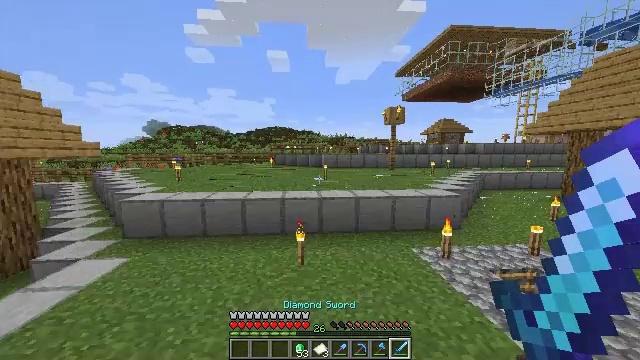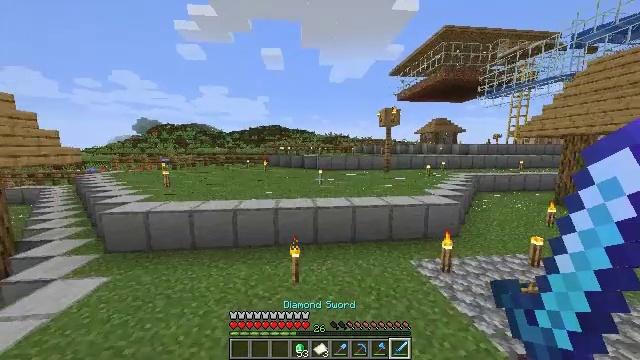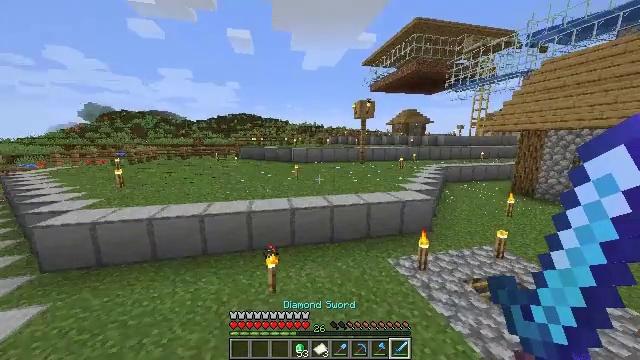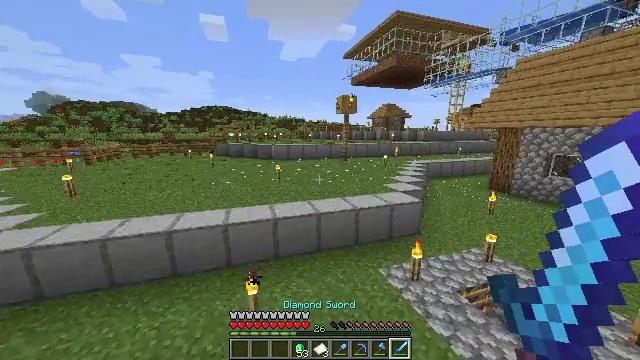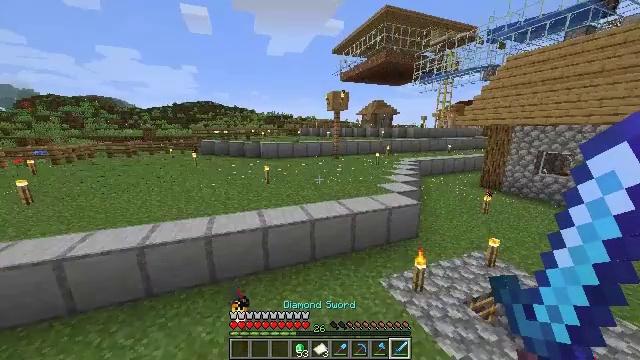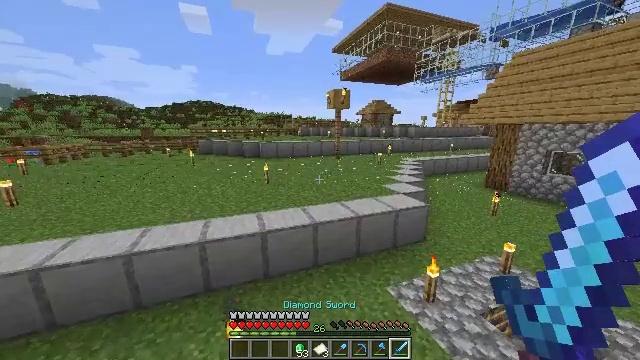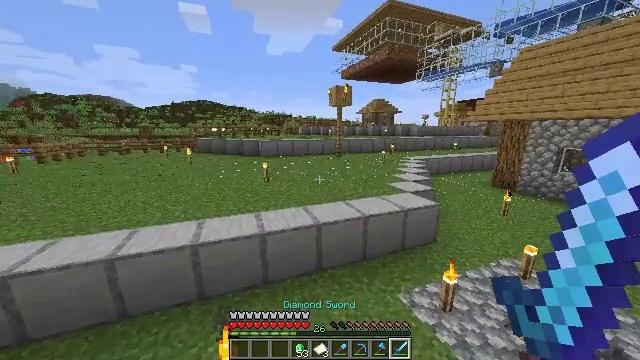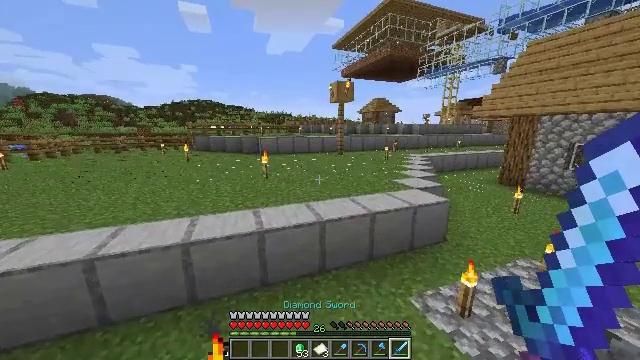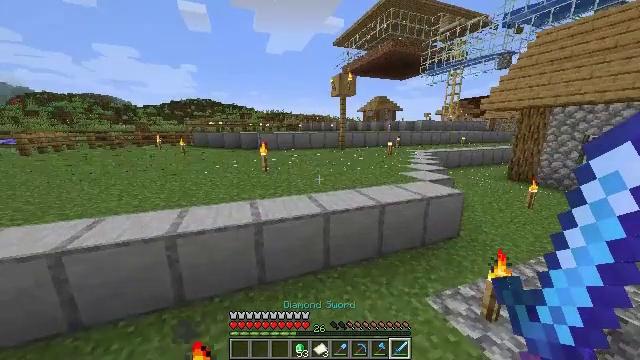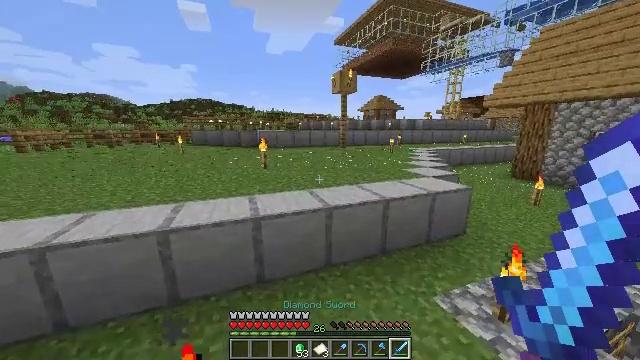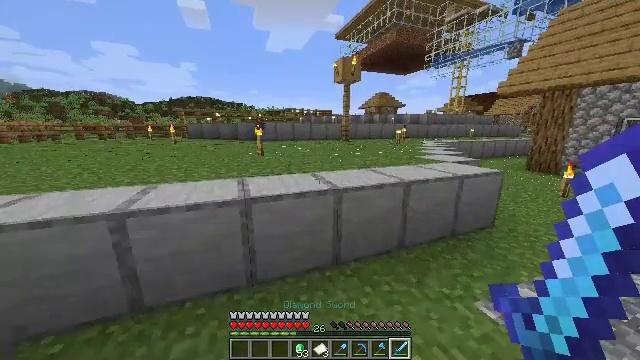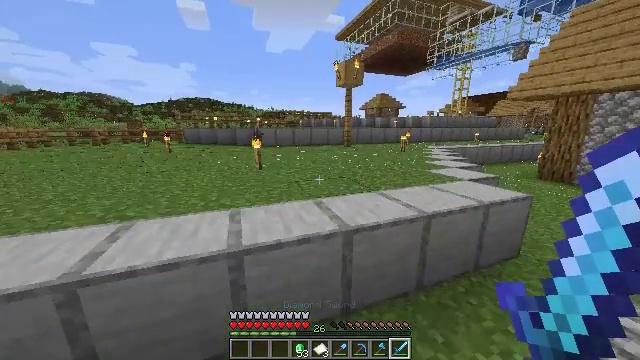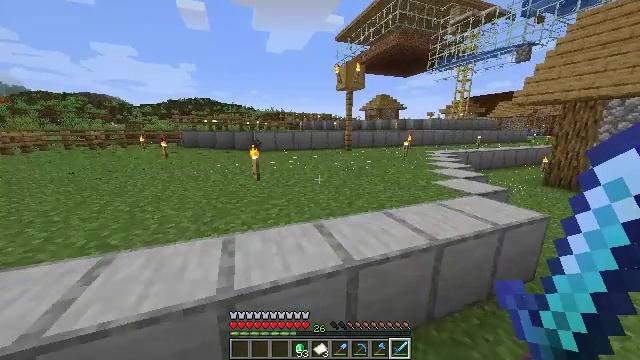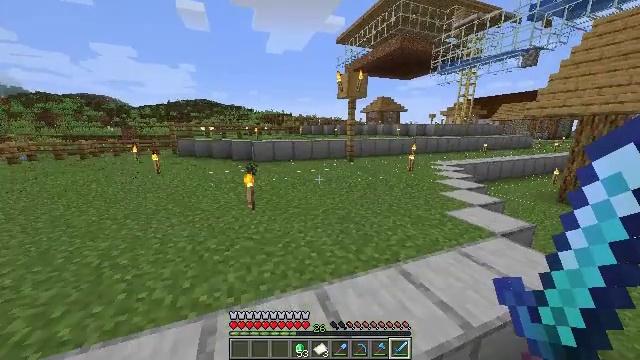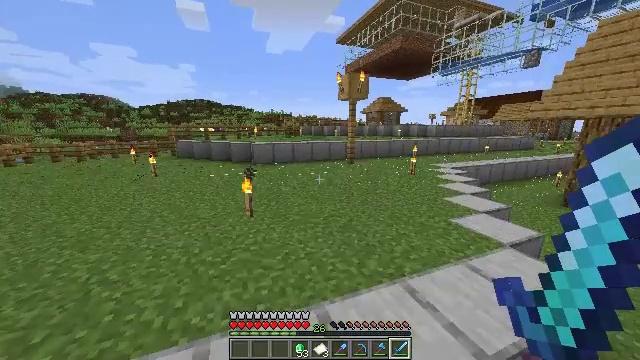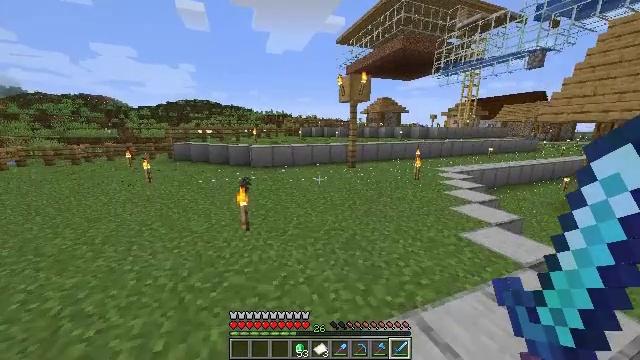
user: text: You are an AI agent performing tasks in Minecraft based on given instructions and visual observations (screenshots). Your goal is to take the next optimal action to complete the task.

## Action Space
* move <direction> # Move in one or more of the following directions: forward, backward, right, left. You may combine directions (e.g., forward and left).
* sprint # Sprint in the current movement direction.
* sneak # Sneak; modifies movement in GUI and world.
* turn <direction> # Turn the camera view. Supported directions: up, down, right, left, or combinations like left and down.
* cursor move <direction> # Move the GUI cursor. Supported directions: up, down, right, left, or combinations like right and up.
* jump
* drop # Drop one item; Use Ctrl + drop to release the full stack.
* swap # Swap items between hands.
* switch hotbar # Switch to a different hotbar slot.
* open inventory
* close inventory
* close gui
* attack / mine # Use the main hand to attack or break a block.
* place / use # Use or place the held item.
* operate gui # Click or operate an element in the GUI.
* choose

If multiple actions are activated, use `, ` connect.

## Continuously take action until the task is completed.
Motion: motion action
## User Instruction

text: Break down the oak fence.
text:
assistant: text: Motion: move forward, sprint, turn right, jump
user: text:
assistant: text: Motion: move forward, sprint, turn right and down, jump
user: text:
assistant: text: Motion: move forward, sprint, turn right and down, jump
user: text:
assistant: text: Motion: move forward, turn right, jump
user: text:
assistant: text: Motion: move forward, jump
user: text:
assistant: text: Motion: move forward, jump
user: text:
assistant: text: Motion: move forward, jump
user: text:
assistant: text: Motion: move forward, sprint, jump
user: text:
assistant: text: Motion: move forward, sprint, jump
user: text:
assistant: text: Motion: move forward, sprint, jump
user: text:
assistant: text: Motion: move forward, sprint, jump
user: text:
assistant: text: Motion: move forward, sprint, jump
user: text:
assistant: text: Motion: move forward, jump
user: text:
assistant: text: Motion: move forward, jump
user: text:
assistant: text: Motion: move forward, jump
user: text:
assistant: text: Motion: move forward, jump
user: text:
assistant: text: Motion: move forward, jump
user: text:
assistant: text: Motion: move forward, jump
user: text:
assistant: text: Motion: move forward, jump
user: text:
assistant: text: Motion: move forward, jump
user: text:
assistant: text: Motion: move forward, sprint, jump
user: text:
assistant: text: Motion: move forward, sprint, turn left, jump
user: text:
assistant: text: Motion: move forward, sprint, turn left, jump
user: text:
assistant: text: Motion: move forward, sprint, jump
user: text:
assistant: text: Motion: move forward, sprint, jump
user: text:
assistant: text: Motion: move forward, jump
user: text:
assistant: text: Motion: move forward, jump
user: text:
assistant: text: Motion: move forward, jump
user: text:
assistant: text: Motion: move forward, jump
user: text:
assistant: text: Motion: move forward, jump